Aerial crown-view tile of a tropical tree (Barro Colorado Island, Panama), acquired 20240918:
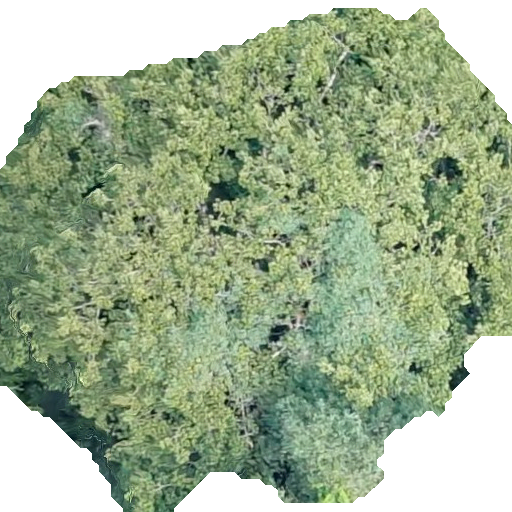
Species: Sterculia apetala
GBIF accepted scientific name: Sterculia apetala
Crown area: 336.144 m²